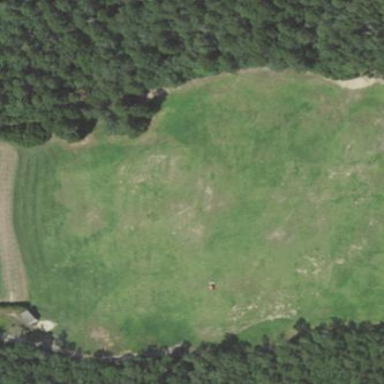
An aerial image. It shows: Grassy area used as driving range for golf.